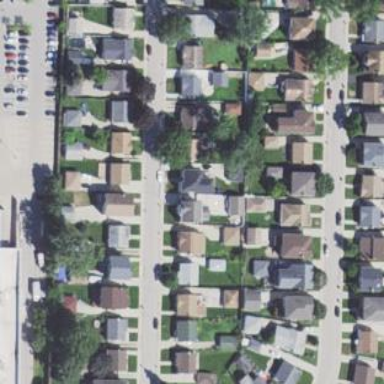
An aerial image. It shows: Sidewalk.